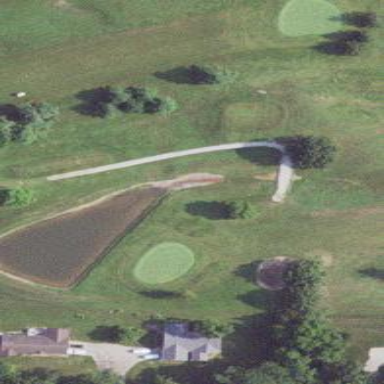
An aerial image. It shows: Water hazard on golf course.